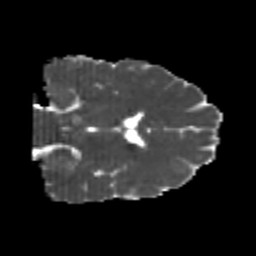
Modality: MD
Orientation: coronal
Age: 24
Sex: male
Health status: healthy
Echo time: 0.074 s